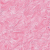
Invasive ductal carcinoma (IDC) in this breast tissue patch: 0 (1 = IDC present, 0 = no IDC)